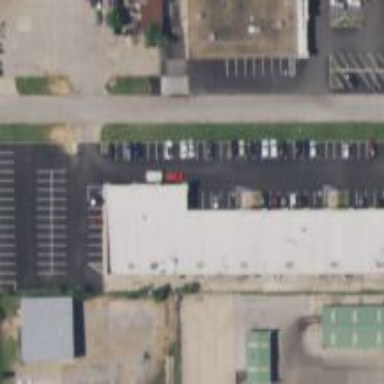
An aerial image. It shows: Parking area.